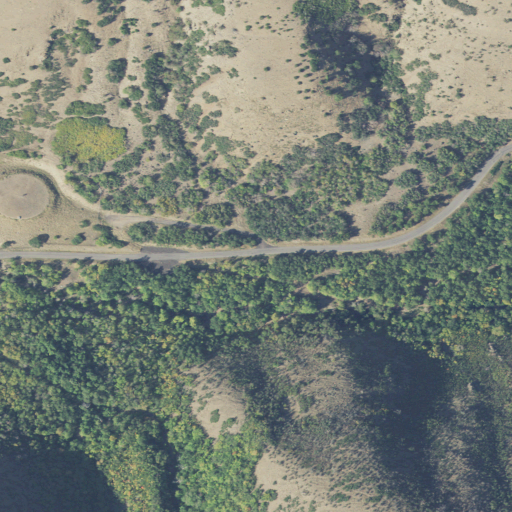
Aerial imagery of valley in Utah named Magpie Hollow containing shrub, deciduous forest, evergreen forest, woody wetlands, open development, herbaceous wetlands, grassland, and low intensity development